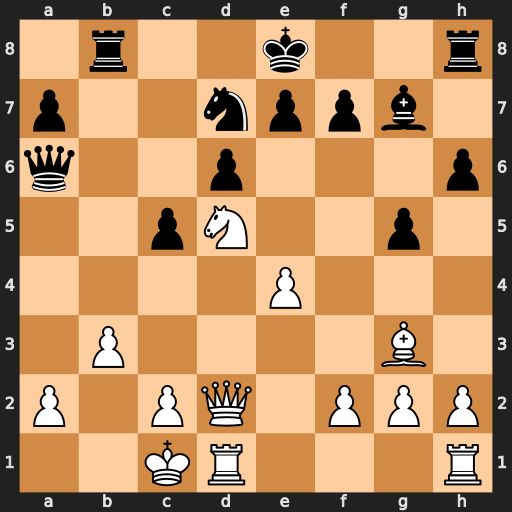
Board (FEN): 1r2k2r/p2nppb1/q2p3p/2pN2p1/4P3/1P4B1/P1PQ1PPP/2KR3R
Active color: w
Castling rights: k
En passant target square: -
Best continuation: Nc7+ Kd8 Nxa6